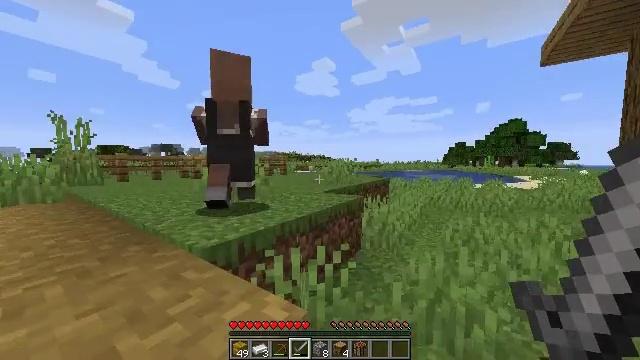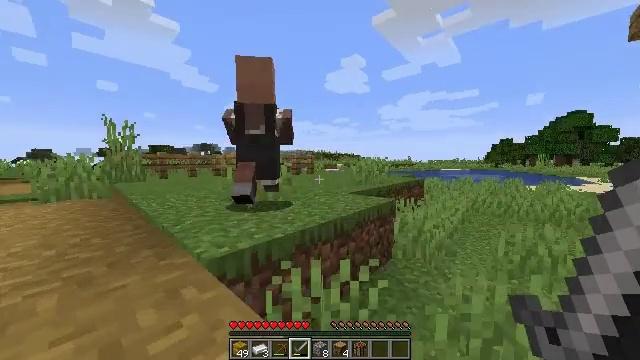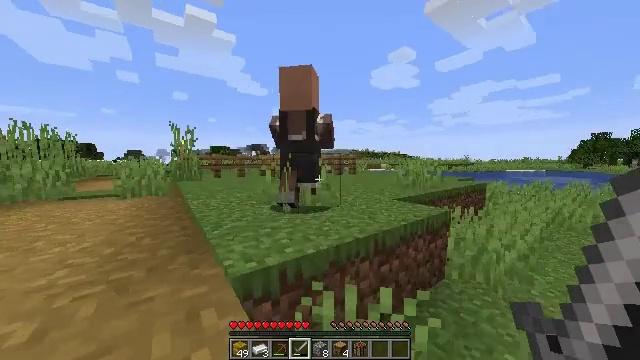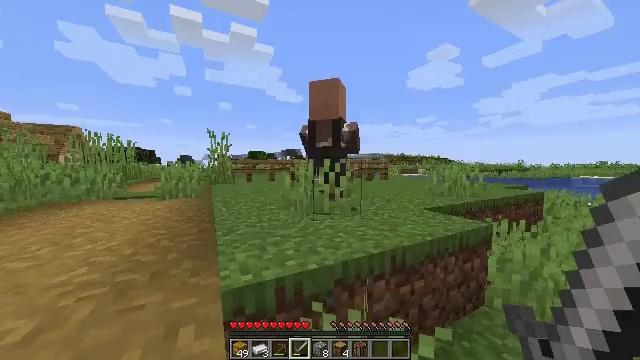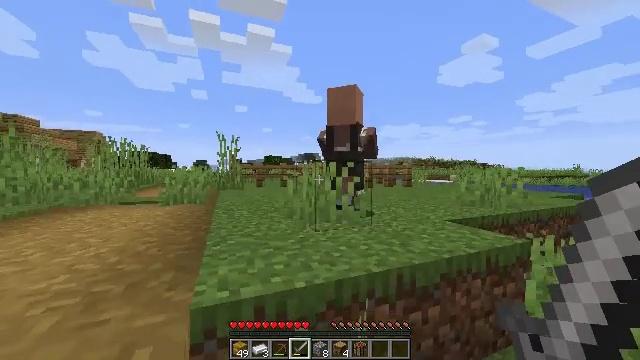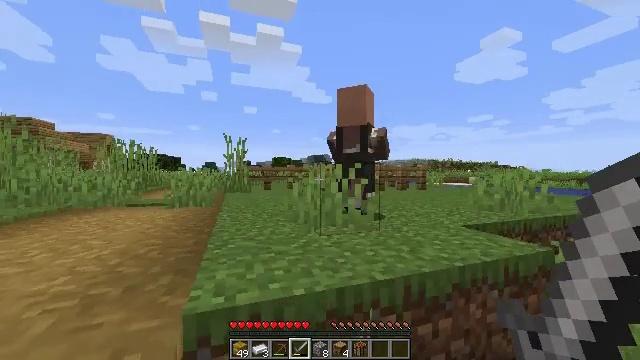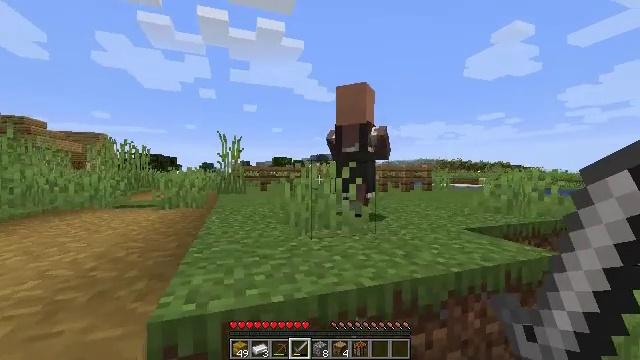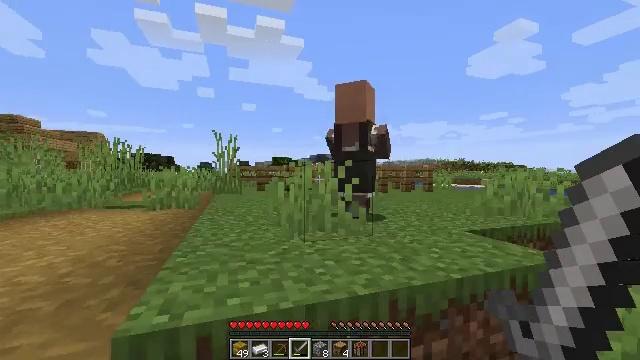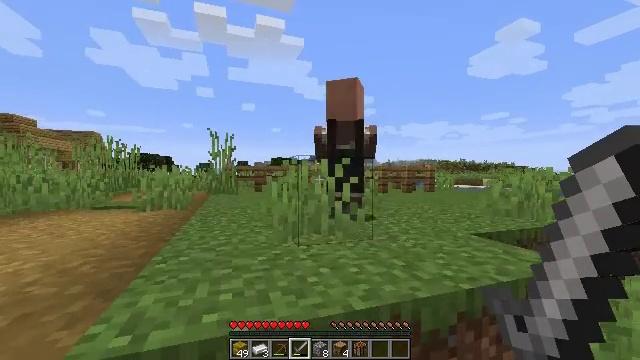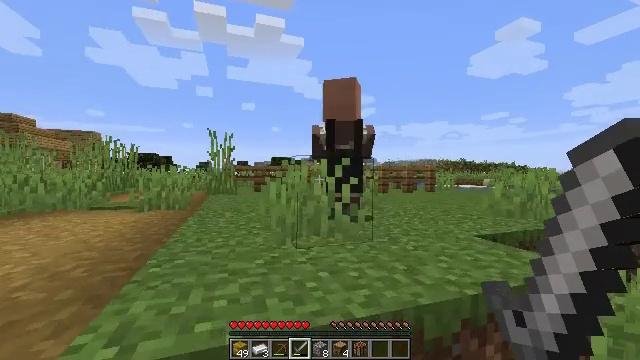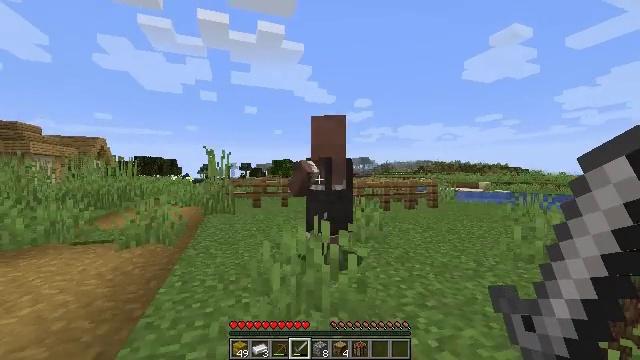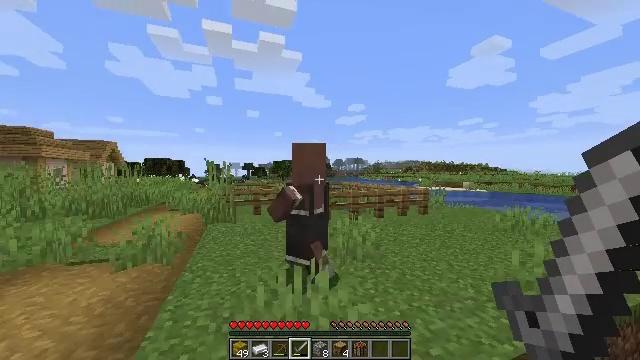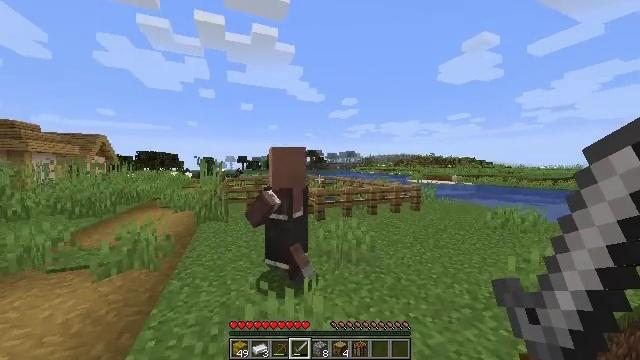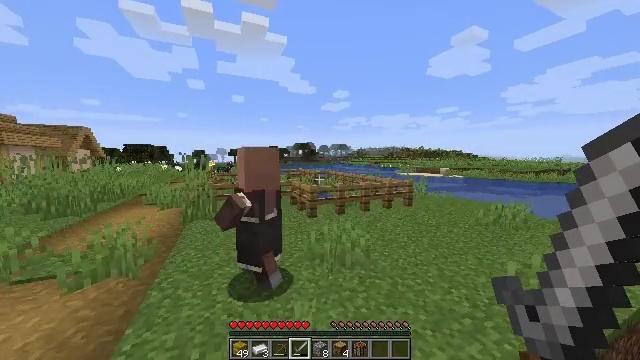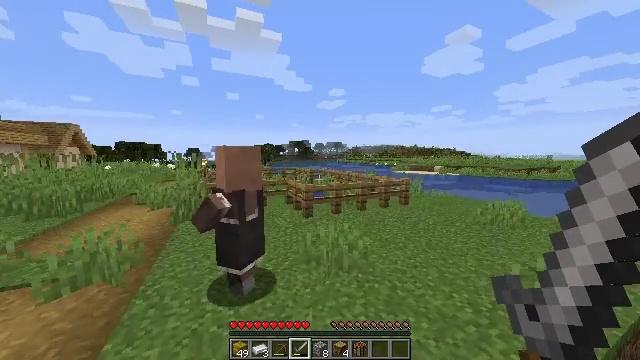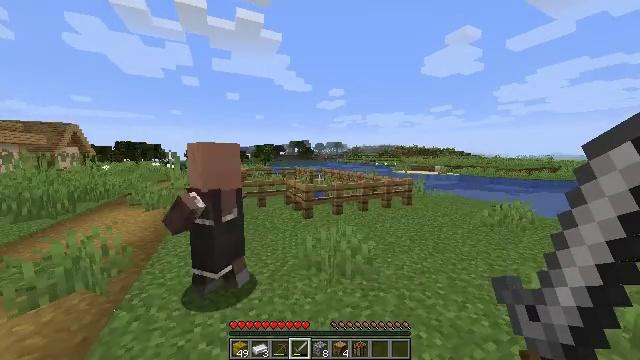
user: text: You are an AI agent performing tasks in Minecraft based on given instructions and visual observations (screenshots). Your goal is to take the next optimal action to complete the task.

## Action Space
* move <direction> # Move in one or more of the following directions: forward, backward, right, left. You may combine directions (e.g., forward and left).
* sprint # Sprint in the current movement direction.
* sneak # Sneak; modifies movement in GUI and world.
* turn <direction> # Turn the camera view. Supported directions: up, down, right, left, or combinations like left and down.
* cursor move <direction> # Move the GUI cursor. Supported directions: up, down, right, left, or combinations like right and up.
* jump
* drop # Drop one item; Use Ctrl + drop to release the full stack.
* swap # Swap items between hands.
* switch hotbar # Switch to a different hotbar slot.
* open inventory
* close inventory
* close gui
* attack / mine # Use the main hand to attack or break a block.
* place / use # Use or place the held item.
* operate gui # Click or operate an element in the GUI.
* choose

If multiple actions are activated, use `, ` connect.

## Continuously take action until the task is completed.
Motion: motion action
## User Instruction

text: Harm the villager.
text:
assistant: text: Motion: move forward, sprint, turn left
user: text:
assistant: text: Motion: move forward, sprint, turn left
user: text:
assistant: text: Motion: move forward, sprint, turn left and up
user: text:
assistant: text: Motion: move forward, sprint, turn left and up
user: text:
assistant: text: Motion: move forward, sprint, turn left
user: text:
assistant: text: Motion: move forward, sprint
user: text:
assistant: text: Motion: move forward, sprint
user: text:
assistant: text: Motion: move forward, sprint
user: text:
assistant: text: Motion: move forward, sprint, jump
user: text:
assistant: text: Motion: move forward, sprint, jump
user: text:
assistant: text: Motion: move forward, sprint, jump
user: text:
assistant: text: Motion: move forward, sprint, turn right and down, jump
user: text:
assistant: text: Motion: move forward, sprint, turn right and down
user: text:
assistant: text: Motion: move forward, sprint, turn right
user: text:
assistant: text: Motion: move forward, sprint
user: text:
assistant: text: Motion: move forward, sprint
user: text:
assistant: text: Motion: move forward, sprint, turn left and down
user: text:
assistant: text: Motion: move forward, sprint, turn left
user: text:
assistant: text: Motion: move forward, sprint, turn left
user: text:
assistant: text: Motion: move forward, sprint, turn left and up
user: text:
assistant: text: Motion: move forward, sprint, turn left and up, attack / mine
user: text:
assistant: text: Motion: move forward, sprint, turn left, attack / mine
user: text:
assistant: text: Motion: move forward, sprint, attack / mine
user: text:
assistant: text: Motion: move forward, sprint, attack / mine
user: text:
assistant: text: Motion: move forward, sprint, turn left
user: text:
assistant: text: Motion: sprint, attack / mine